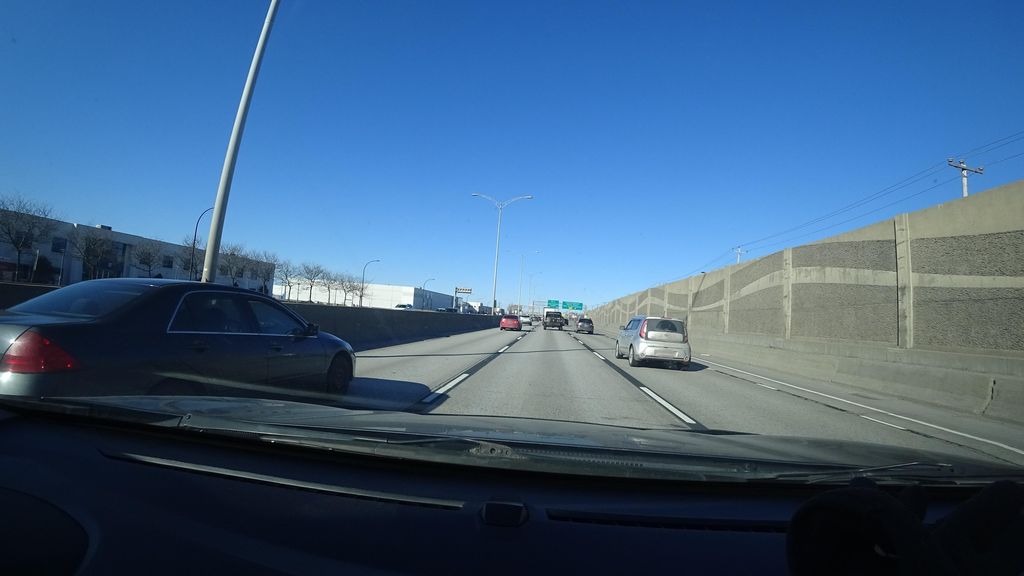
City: montreal